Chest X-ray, AP view. Patient: 32 years old, sex F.
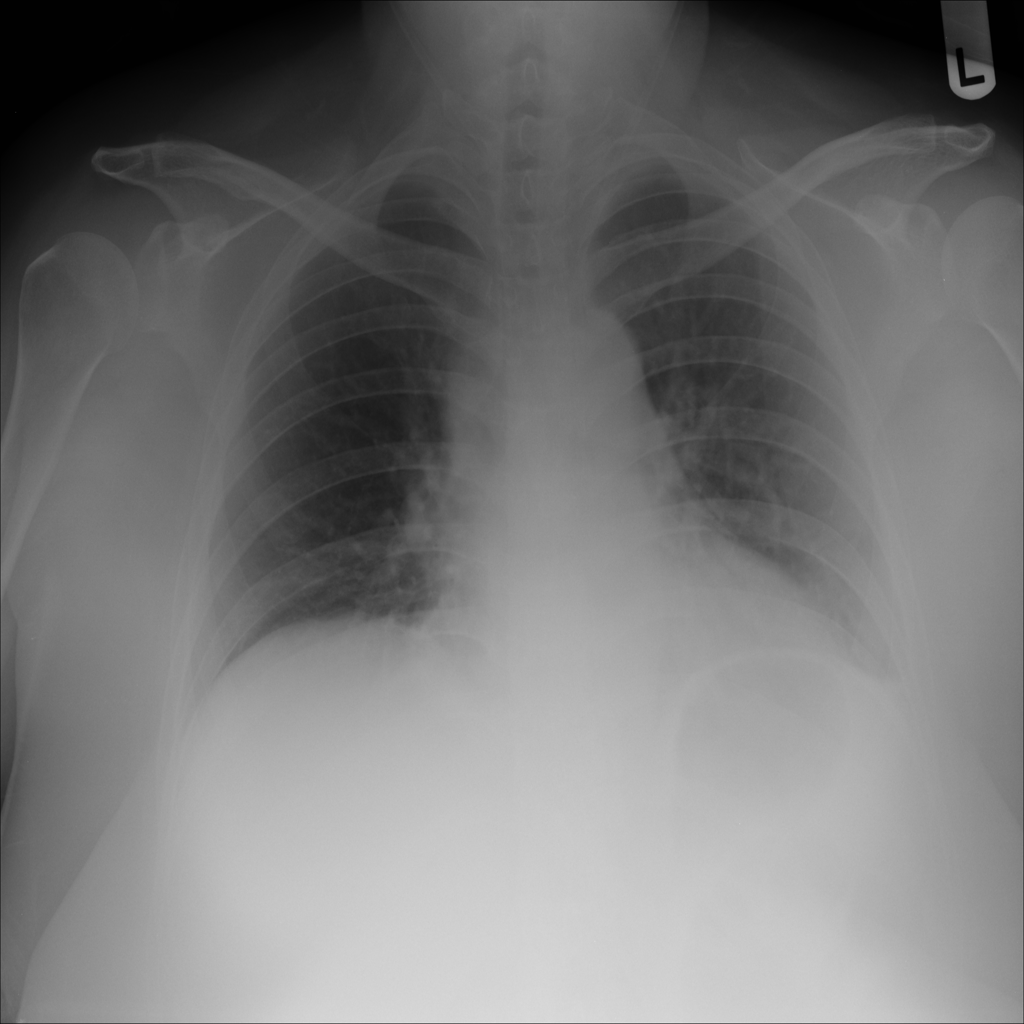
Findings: No Finding